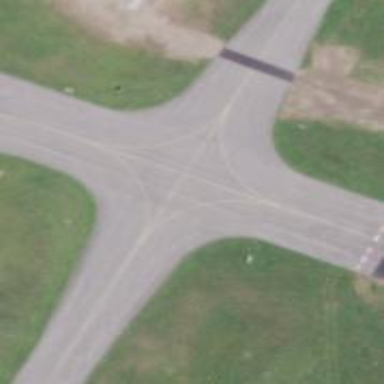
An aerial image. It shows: View of taxiway at the airport.